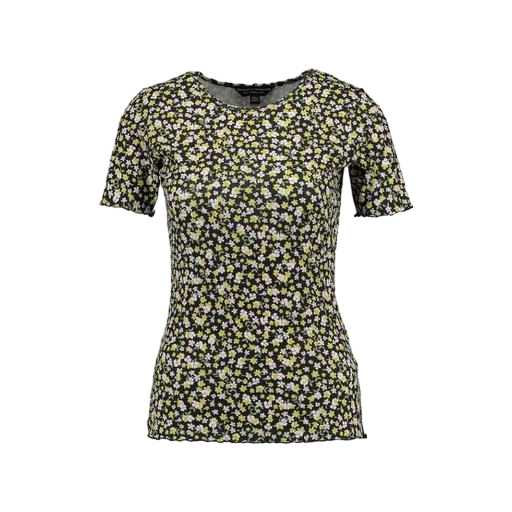
multicolor floral-print t-shirt only macy, black printed short-sleeve top only macy, short-sleeve top only macy, white background